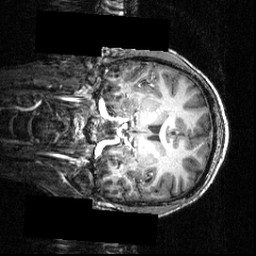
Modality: T1w
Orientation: coronal
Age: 22
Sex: male
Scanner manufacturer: siemens
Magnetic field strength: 3.951 T
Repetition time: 1.5 s
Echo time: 0.00335 s